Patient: sex M, age 64
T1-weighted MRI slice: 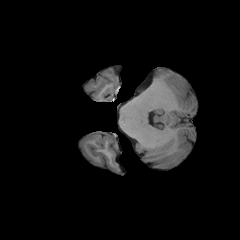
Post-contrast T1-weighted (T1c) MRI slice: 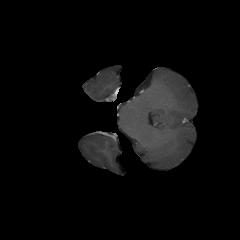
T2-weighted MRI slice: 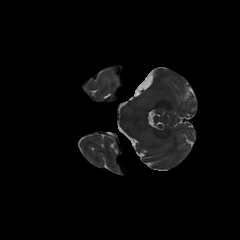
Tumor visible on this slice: no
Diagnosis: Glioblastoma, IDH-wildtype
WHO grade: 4